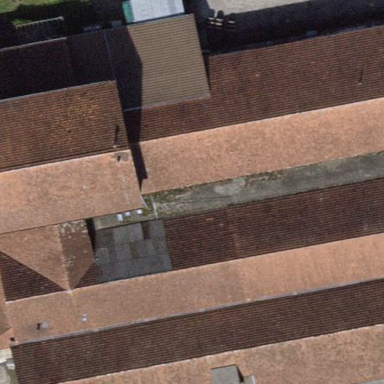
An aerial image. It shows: Building with gabled roof.